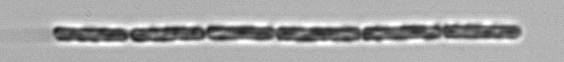
Label: Dactyliosolen_fragilissimus